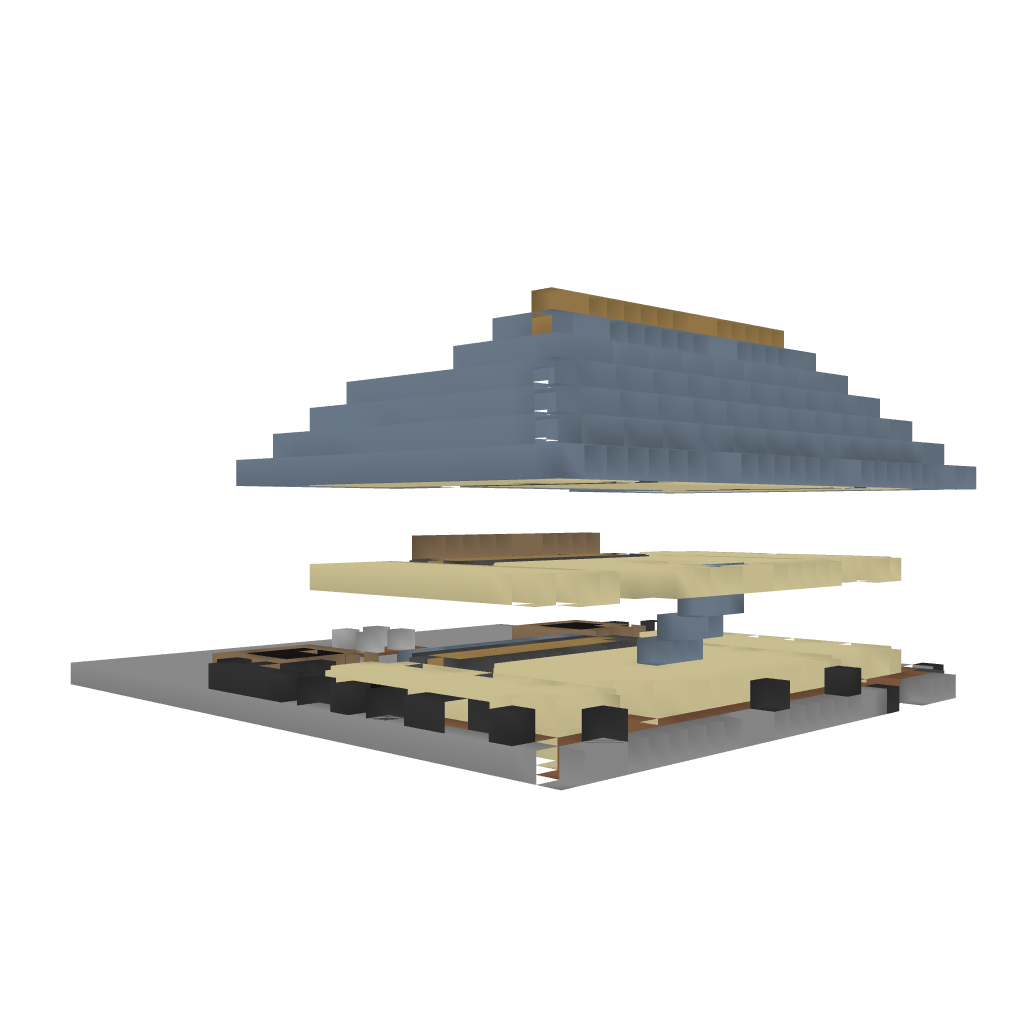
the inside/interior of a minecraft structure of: Wooden Mansion